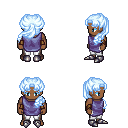
a pixel art fantasy rpg character, male body template, human, dark skin, chain tabard jacket, white pants, white cyan princess hairstyle, leather bracers, metal boots, four views (front, back, left, right), 2x2 character sprite sheet, small pixel art, hard edges, no anti-aliasing